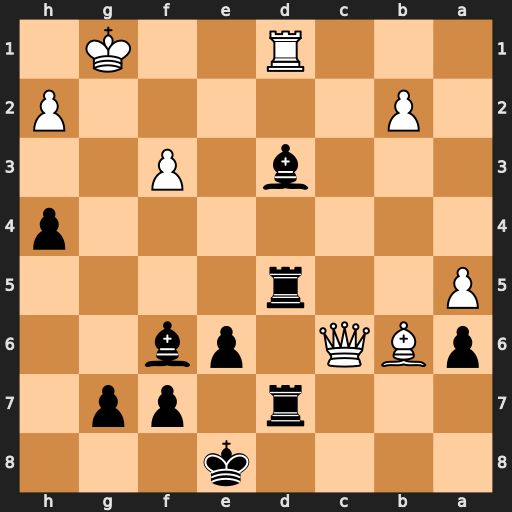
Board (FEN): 4k3/3r1pp1/pBQ1pb2/P2r4/7p/3b1P2/1P5P/3R2K1
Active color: b
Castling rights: -
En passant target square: -
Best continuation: Bb5 Qa8+ Rd8 Rxd5 Rxa8